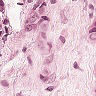
Metastatic tissue present: yes